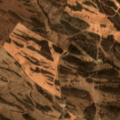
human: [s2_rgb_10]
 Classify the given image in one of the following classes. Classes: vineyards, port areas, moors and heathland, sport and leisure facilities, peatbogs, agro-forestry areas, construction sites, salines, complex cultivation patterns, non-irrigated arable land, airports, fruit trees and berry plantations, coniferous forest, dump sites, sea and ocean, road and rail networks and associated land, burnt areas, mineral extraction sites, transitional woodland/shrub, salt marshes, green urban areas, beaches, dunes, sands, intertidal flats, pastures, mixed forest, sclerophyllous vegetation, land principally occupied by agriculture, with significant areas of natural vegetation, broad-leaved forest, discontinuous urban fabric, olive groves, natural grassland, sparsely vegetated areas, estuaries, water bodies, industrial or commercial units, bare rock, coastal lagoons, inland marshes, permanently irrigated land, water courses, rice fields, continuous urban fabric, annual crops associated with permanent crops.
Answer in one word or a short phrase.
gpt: non-irrigated arable land, land principally occupied by agriculture, with significant areas of natural vegetation, agro-forestry areas, transitional woodland/shrub